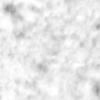
Label: no_change